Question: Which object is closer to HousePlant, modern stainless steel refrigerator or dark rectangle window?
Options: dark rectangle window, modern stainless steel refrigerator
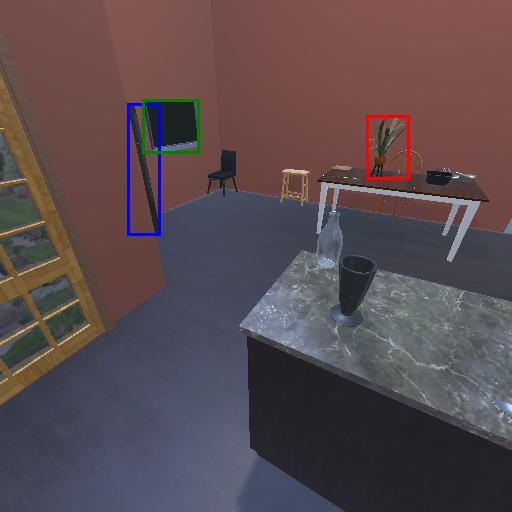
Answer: dark rectangle window